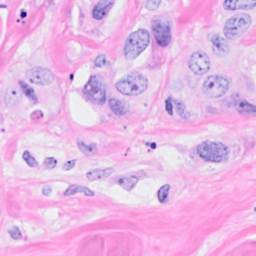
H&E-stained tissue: Breast